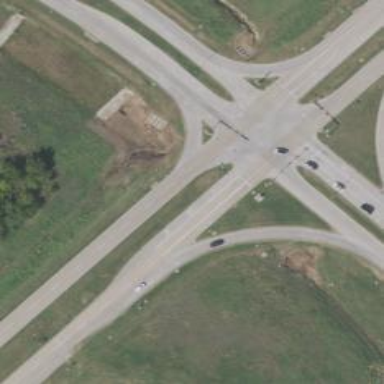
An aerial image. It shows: Secondary link road.